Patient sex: M
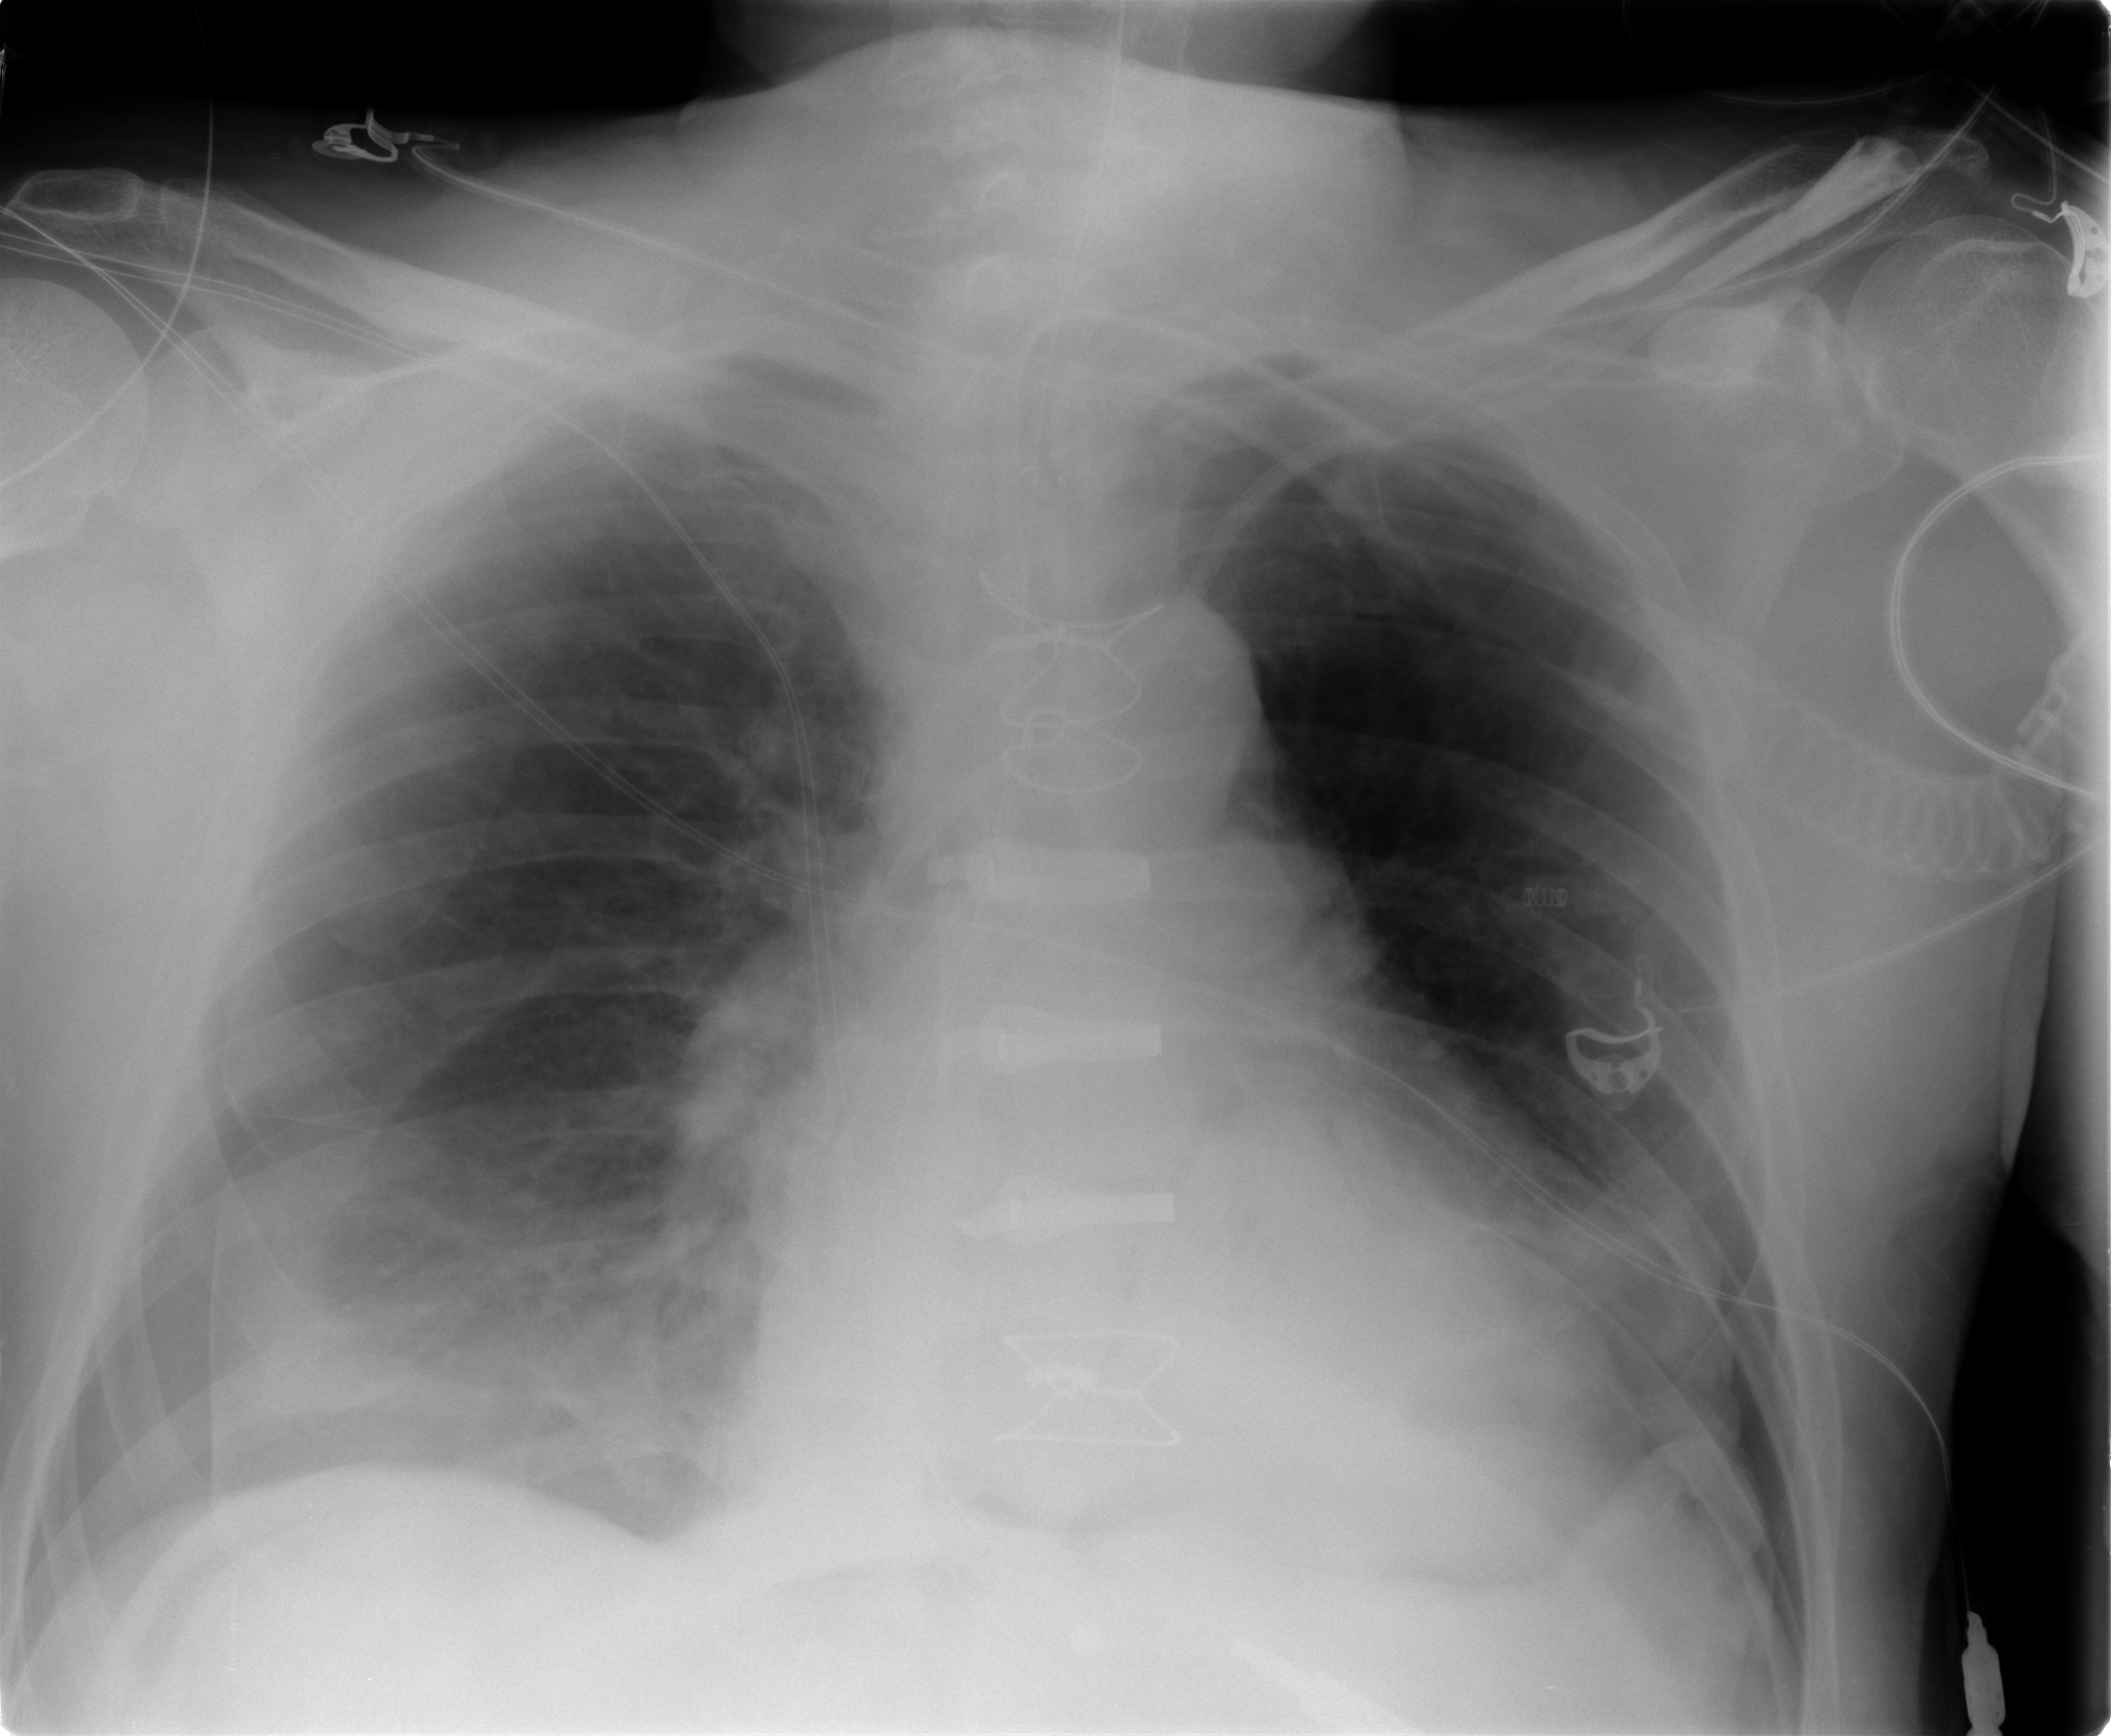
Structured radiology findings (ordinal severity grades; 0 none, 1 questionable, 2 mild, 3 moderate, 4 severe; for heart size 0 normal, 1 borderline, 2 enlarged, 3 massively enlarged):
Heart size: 2
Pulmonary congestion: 2
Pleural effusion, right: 2
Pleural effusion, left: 0
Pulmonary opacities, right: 2
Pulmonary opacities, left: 0
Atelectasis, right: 2
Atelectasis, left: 2